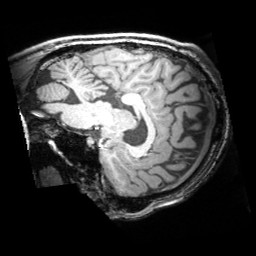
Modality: T1w
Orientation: sagittal
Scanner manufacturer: siemens
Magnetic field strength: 3 T
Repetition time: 1.81 s
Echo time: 0.00345 s